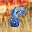
Label: 8